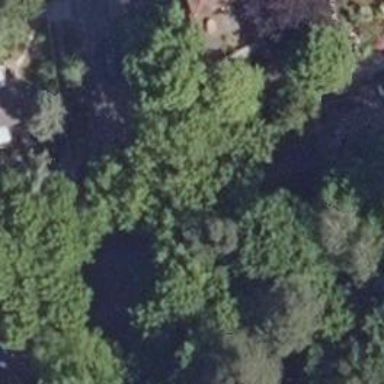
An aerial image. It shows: Beautiful tree in nature.